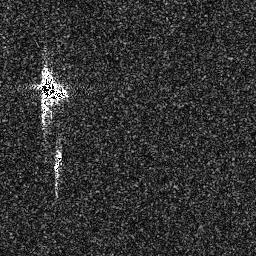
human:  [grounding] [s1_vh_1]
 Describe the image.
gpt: In the satellite image, there is  <ref>1 medium ship </ref> <box>[[13, 25, 25, 40, 0]]</box> located at left.